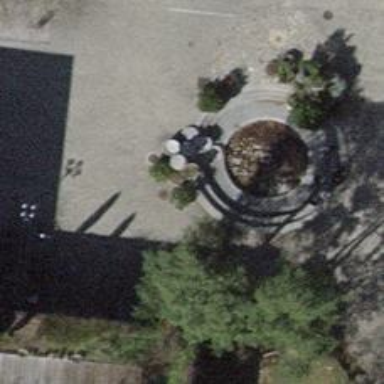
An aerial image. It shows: Beautiful fountain.